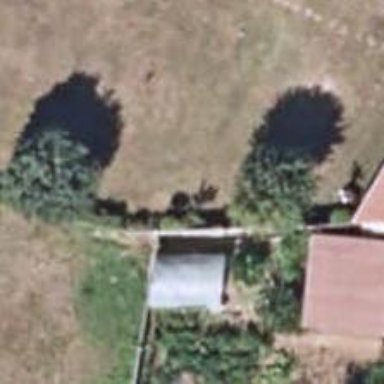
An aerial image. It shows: Fence.